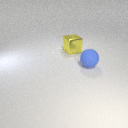
large yellow metal cube to the left of large blue rubber sphere